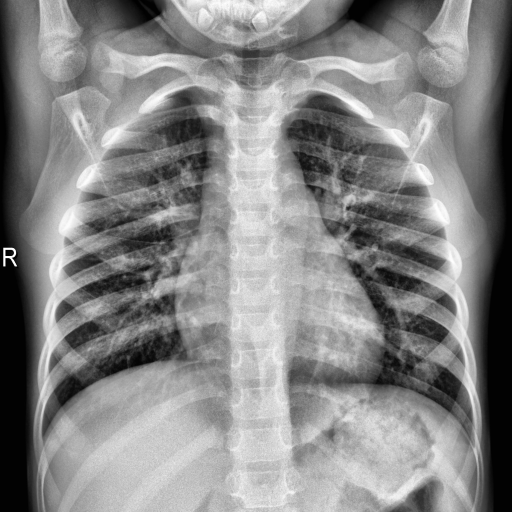
Finding: NORMAL